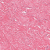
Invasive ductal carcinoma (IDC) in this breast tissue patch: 0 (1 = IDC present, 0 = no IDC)